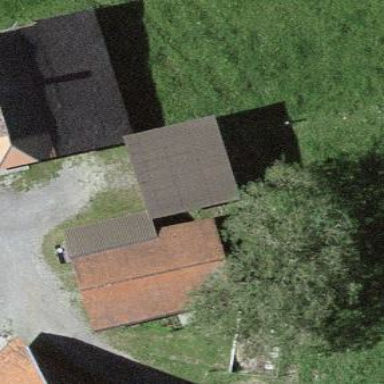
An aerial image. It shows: View of roof of building.